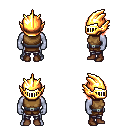
a pixel art fantasy rpg character, male body template, dark elf, purple skin, leather chest armor, metal pants, red pageboy hairstyle, gold helm, brown shoes, four views (front, back, left, right), 2x2 character sprite sheet, small pixel art, hard edges, no anti-aliasing